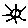
Label: sun